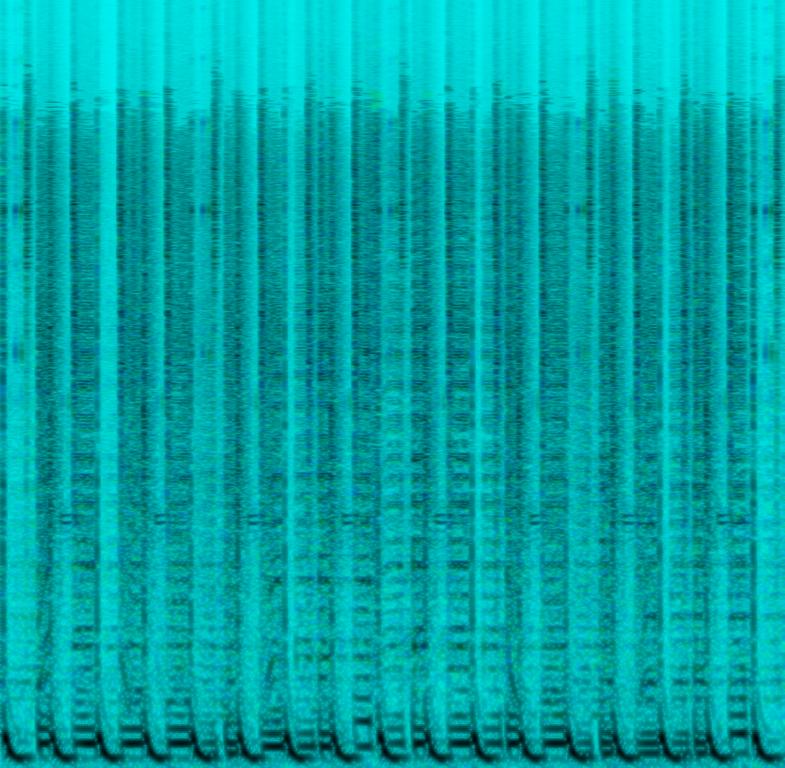
The Electro song features a punchy "4 on the floor" kick pattern perfectly complemented by groovy bass, followed by tinny laser percussive sound effects, shimmering cymbals, claps and echoing pulsating synth lead melody. Sounds energetic, a bit addictive thanks to that synth lead and something like you would hear in electronic dance music clubs.